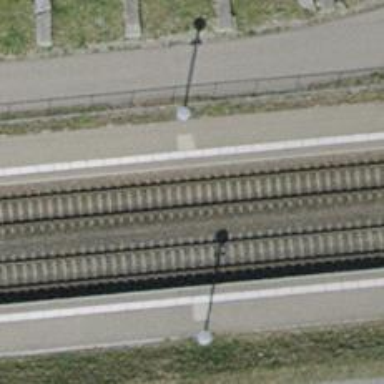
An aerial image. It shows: Solitary milestone along the railway.